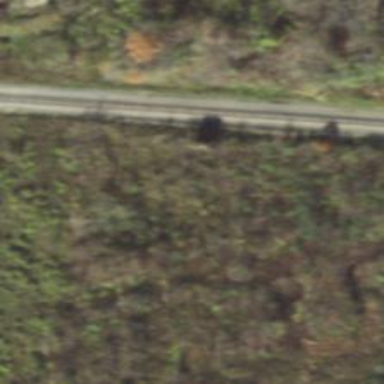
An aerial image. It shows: Abandoned light rail railway bridge.